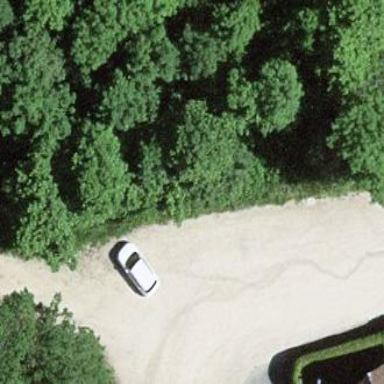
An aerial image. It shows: Parking area with fine gravel surface.